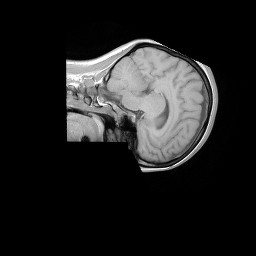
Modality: T1w
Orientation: sagittal
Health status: ill
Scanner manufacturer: siemens
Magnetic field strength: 3 T
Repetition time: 0.44 s
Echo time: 0.00266 s